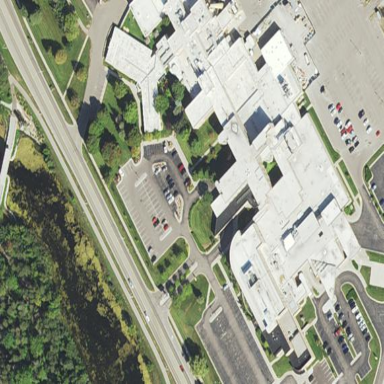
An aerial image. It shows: Hospital with helipad for emergency services.